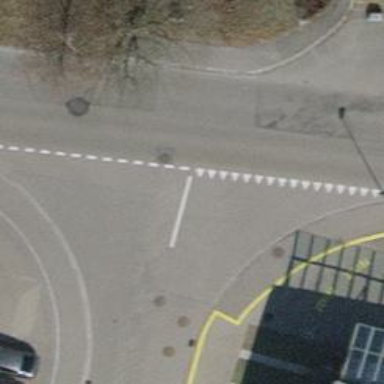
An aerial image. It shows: Road with "give way" sign.